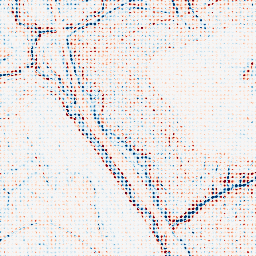
Category: classical
Decomposition family: uniform
Decomposition parameters: size: 5
Upsampling method: sinc_hamming
Upsampling parameters: scale: 8
kernel_size: 4
Upsampling scale: 8